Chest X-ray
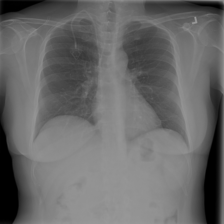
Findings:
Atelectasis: negative
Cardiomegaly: negative
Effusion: negative
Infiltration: negative
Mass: negative
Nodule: negative
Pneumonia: negative
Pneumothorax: negative
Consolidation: negative
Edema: negative
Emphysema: negative
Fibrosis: negative
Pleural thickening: negative
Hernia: negative